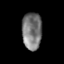
Tissue: skin
Cell type: Epithelial cells
Senescence score: 0.2749
Nuclear area (px): 725
Mean DAPI intensity: 119.509